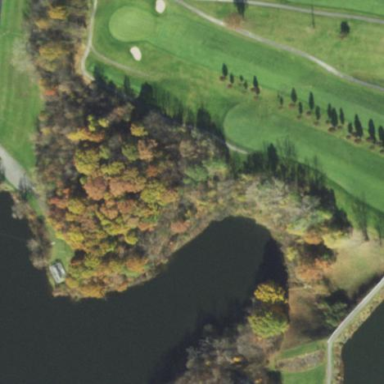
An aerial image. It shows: Golf fairway surrounded by grass.